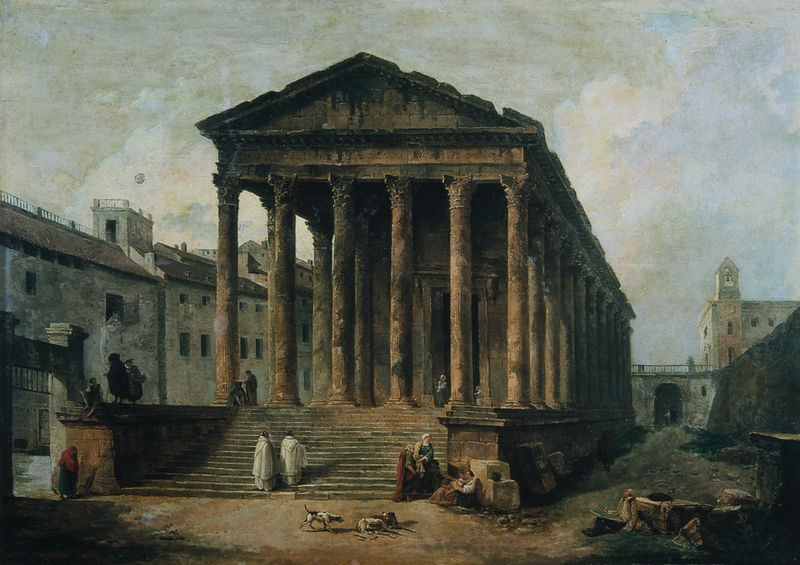
Titel: Das Quadratische Haus in Nimes
Künstler: Hubert Robert
Standort: St. Petersburg
Institution: Schloss Pawlowsk
Schlagwörter: blau, gemälde, himmel, mann, schatten, umhang, weiß, wolken, frauen, grün, menschen, ocker, sand, sitzen, stadt, wäsche, braun, fenster, frankreich, frau, fussgänger, grau, hintergrund, kleid, licht, marmor, männer, schwarz, straße, säule, säulen, tür, dach, gebäude, haus, hund, hunde, rot, tier, tiere, weg, wolke, zaun, beige, malerei, architektur, arm, arme, stein, steine, öl, häuser, gehen, gitter, kirche, sonne, boden, gewand, kutte, gewänder, klassizismus, turm, schwanz, ansicht, fassade, fassaden, italien, ort, süden, vedute, wohnhäuser, zwei, dächer, giebel, mauer, platz, besucher, figuren, romantik, ölgemälde, staffage, treppe, treppen, kopftuch, maler, aufgang, durchgang, stufe, stufen, tor, verfall, eingang, treppenstufen, ruine, schmutz, antike, glockenturm, türme, ruinen, architrav, kapitelle, pantheon, rom, kapitell, dreiecksgiebel, glocke, quader, portikus, antik, griechisch, priester, griechenland, mönch, treppenstufe, bettler, geistliche, marktplatz, mönche, kutten, tempel, bettlerin, männder, basis, dorisch, arkadien, korinthisch, klassik, zeichner, artemis, verfallen, römisch, forum romanum, tiber, steigen, akropolis, cella, tympanon, häuserzeile, nimes, basen, säulenordnung, palladio, gesimse, treppenaufgang, schwrz, senat, senatoren, trist, kotinthisch, arles, byzans, woklen, korinthische säule, mars ultor, konsul, gerichtet, grauer himmel, 19. jahrhundert, de, #, himmel#, 1790, iulia